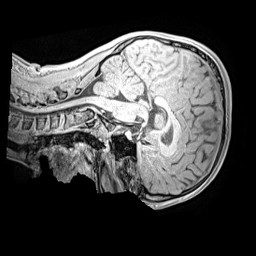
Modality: MP2RAGE
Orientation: sagittal
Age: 12
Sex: male
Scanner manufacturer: siemens
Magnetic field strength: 3 T
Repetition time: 4 s
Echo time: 0.00299 s